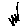
Label: zigzag